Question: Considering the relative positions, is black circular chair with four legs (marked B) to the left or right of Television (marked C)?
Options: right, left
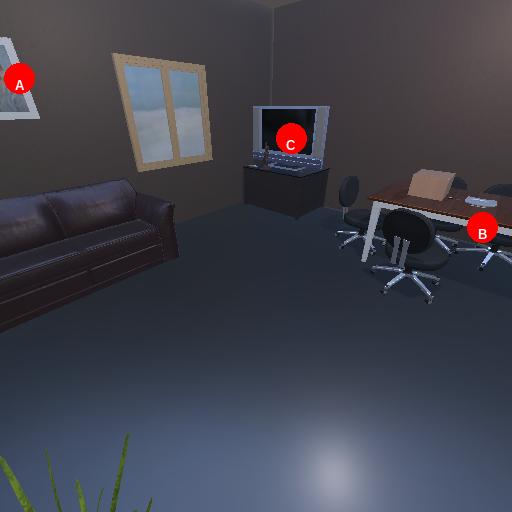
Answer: right